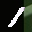
Label: 1